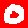
Digit: 0